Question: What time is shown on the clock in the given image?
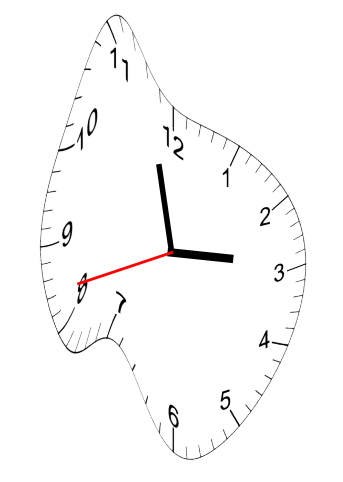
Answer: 02:57:42